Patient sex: M
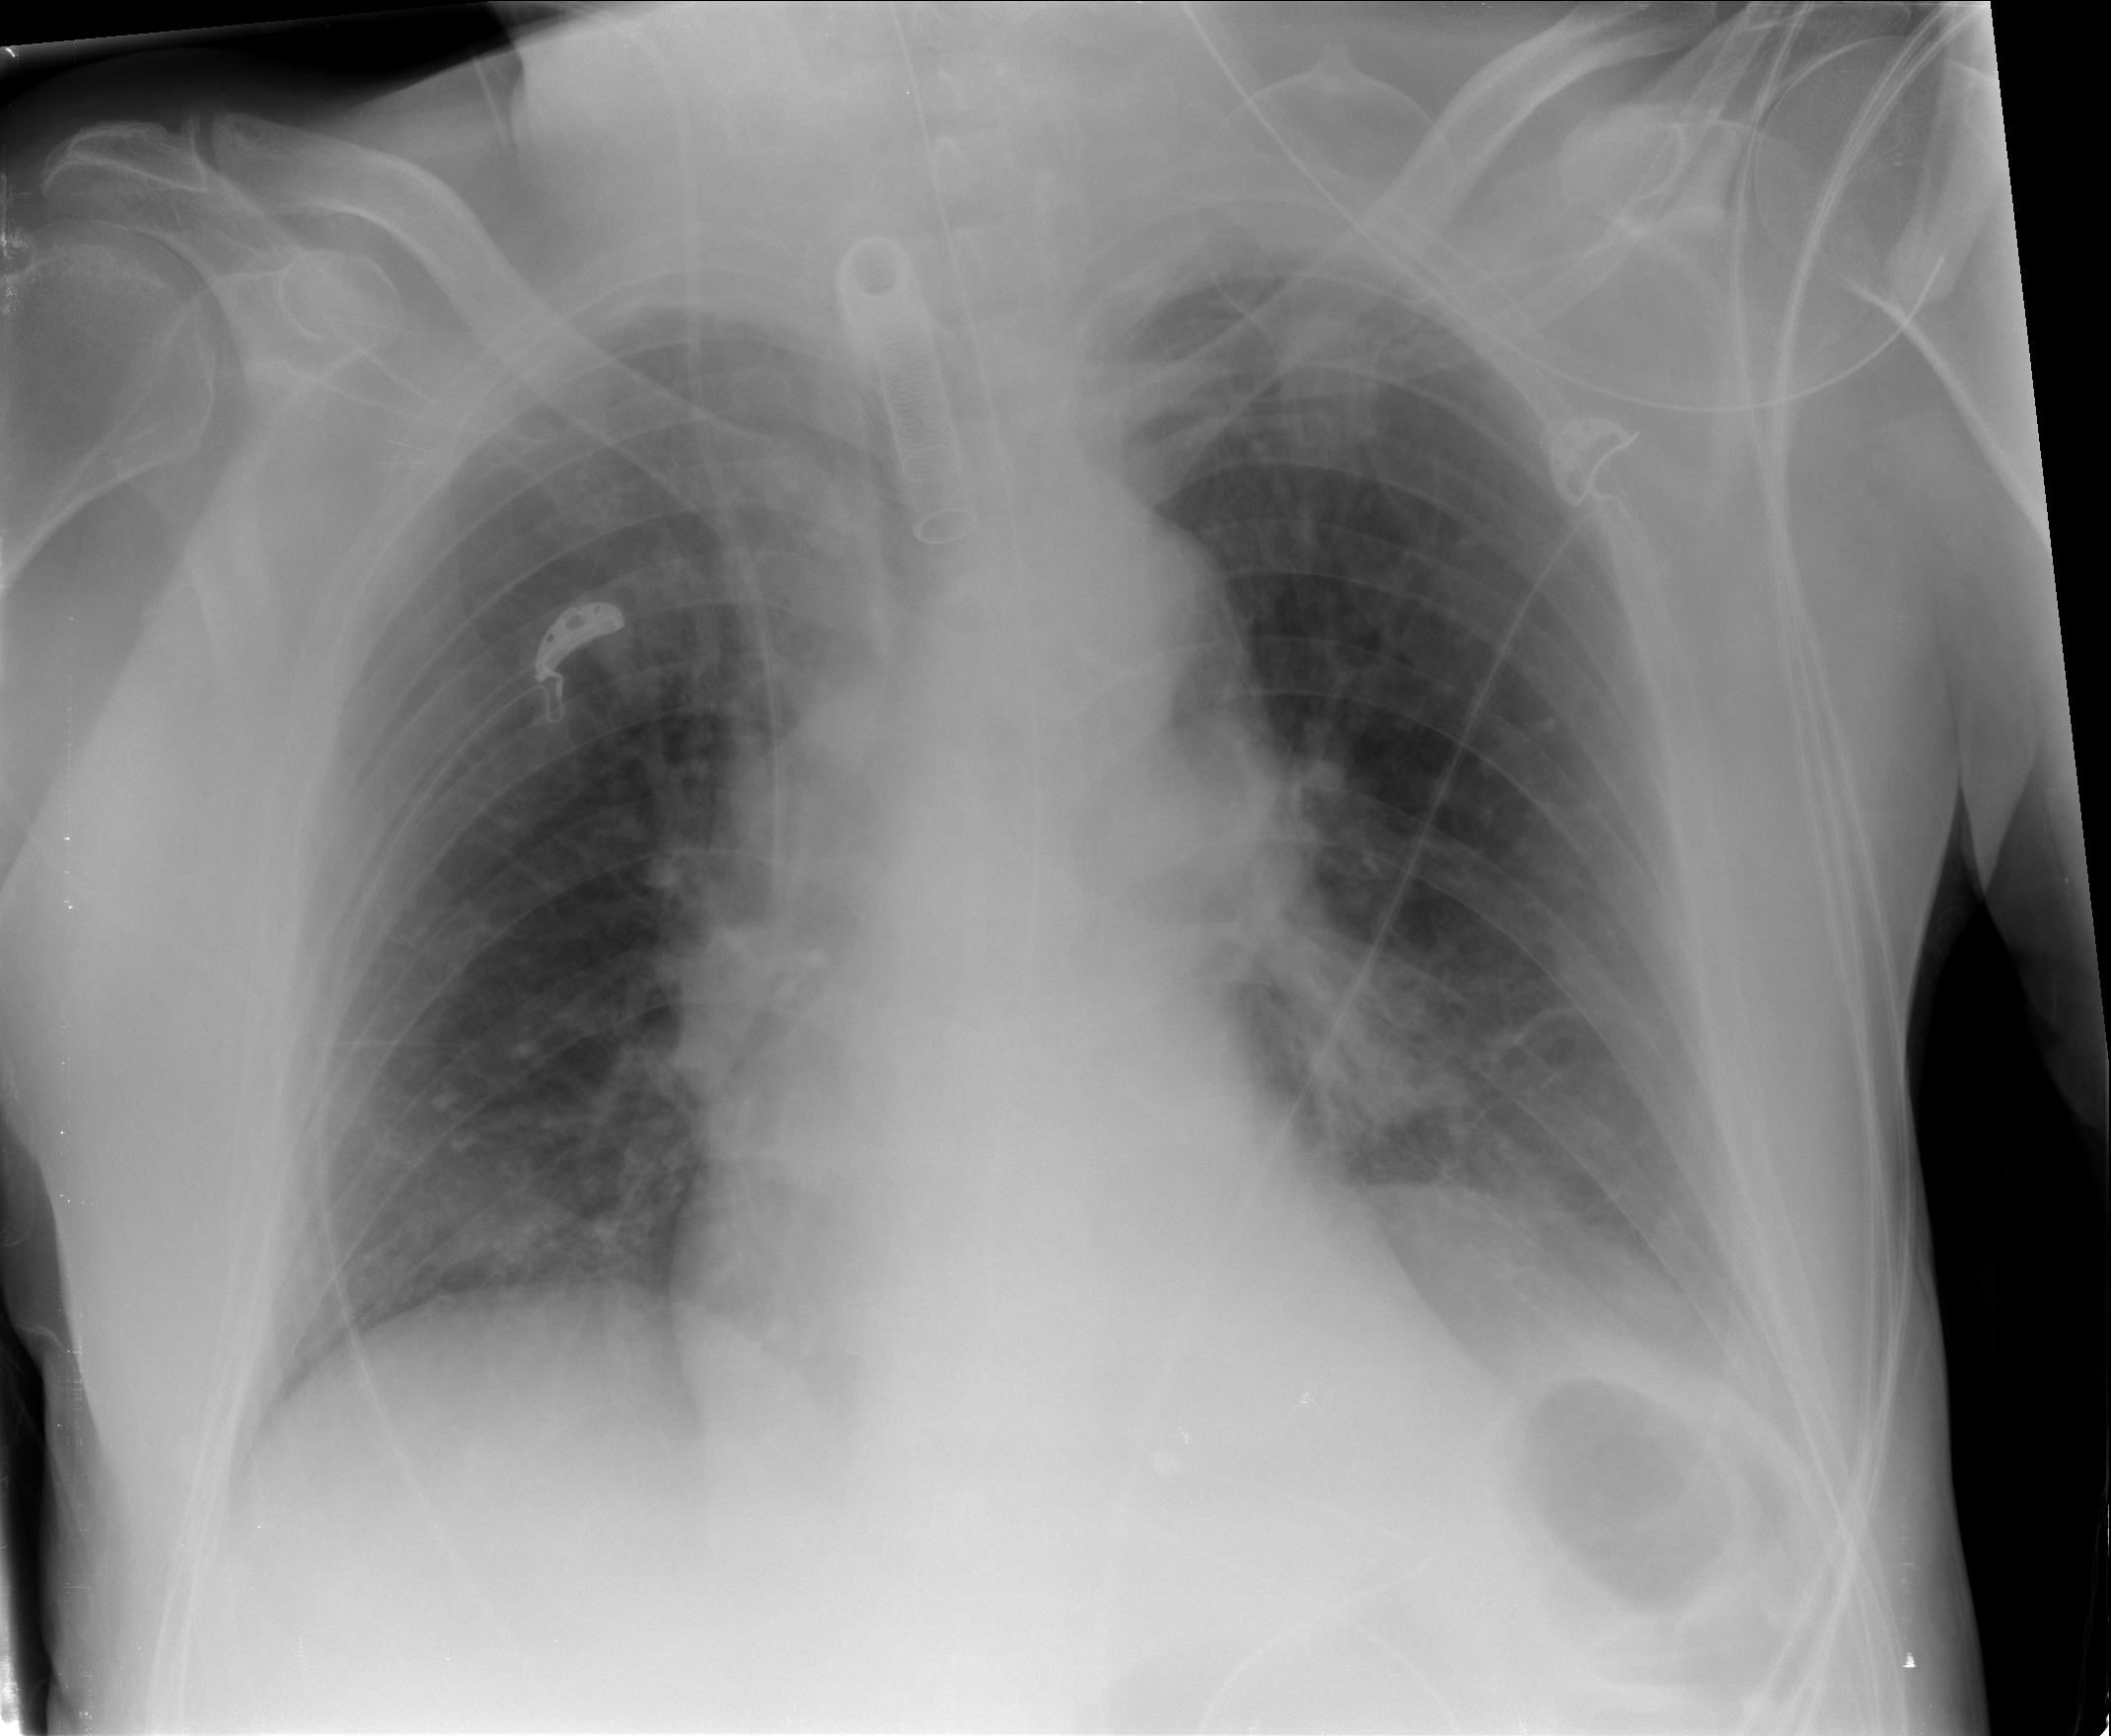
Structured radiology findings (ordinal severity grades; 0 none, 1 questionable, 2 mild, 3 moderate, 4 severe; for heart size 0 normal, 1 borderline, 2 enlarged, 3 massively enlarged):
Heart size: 0
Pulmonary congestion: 1
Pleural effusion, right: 0
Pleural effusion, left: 1
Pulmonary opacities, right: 0
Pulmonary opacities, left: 1
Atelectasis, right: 2
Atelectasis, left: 2